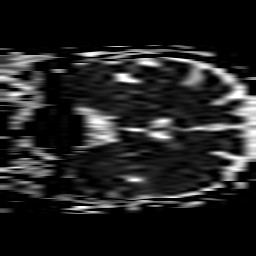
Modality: ADC
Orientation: coronal
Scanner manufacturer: philips
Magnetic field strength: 1.5 T
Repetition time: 4.607 s
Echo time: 0.07871 s